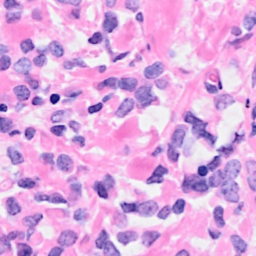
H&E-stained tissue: Breast